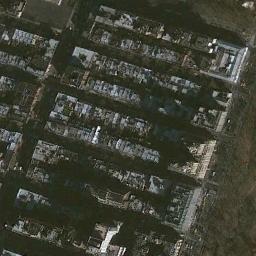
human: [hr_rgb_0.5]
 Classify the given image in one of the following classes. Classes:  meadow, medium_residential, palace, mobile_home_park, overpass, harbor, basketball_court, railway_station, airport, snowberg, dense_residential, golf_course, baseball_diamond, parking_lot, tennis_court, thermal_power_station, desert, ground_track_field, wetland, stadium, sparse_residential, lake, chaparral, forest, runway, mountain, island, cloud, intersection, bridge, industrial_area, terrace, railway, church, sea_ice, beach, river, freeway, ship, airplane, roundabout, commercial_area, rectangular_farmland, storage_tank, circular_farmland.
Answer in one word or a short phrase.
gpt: commercial_area